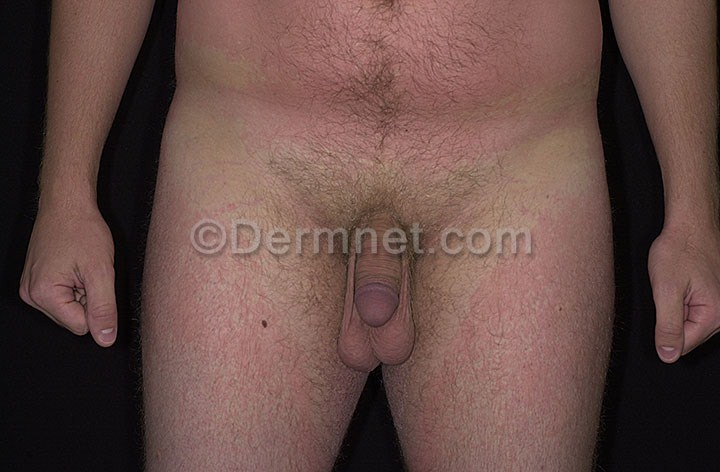
Disease: Exanthems and Drug Eruptions